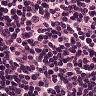
Metastatic tissue present: no